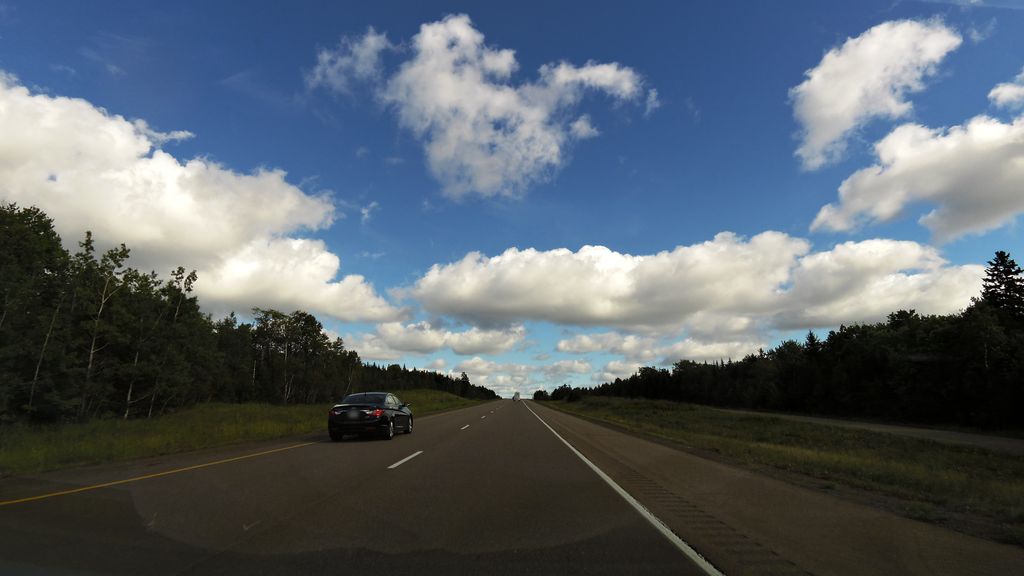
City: charlottetown